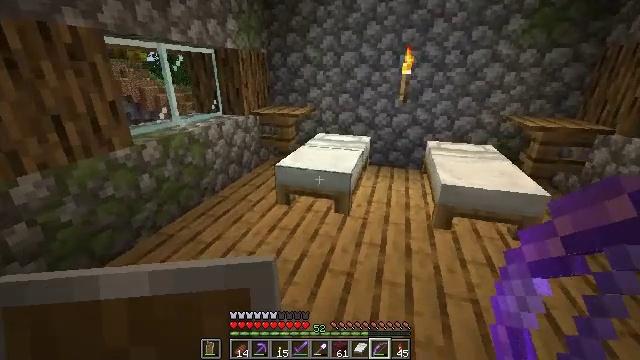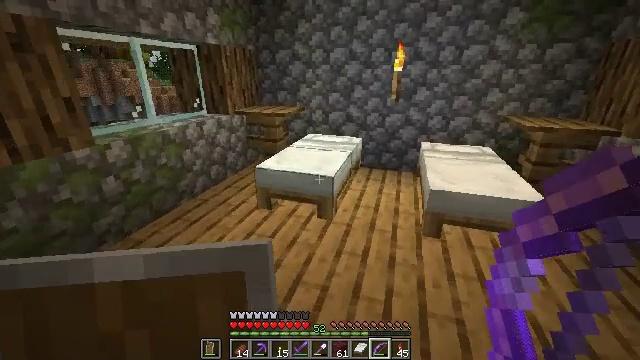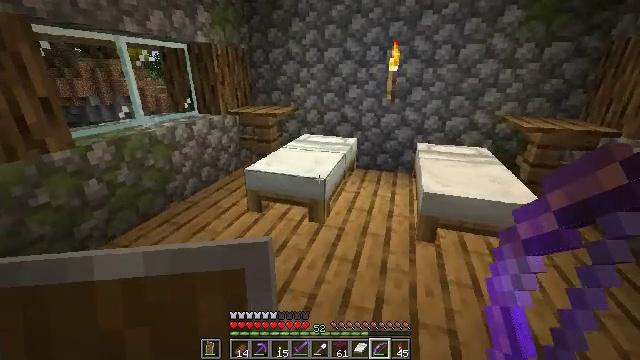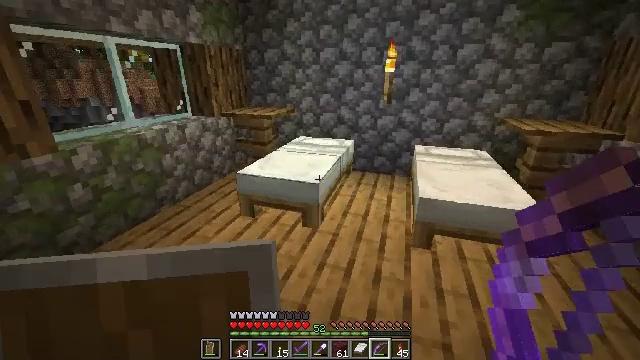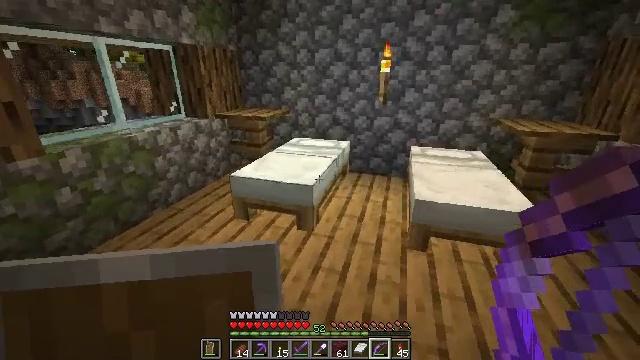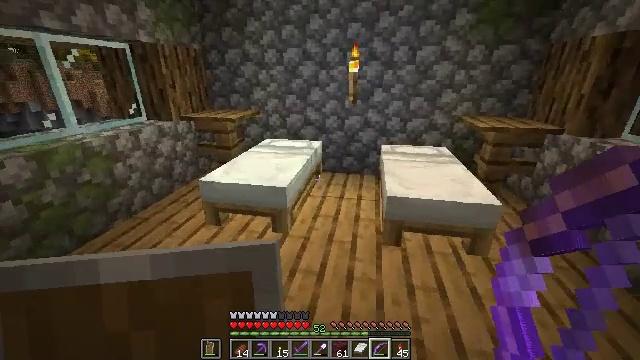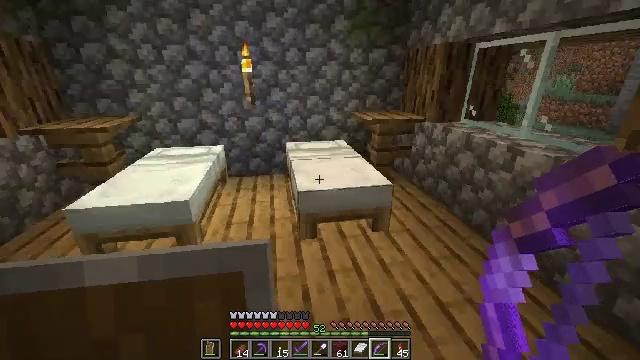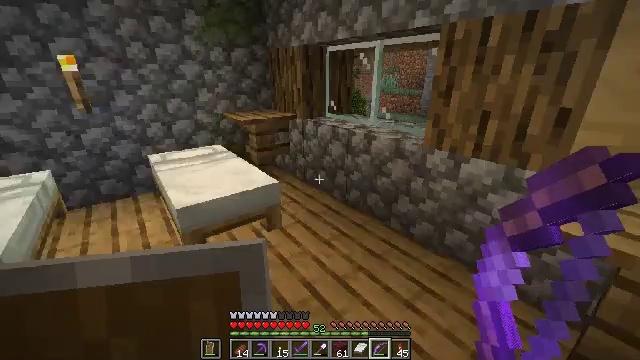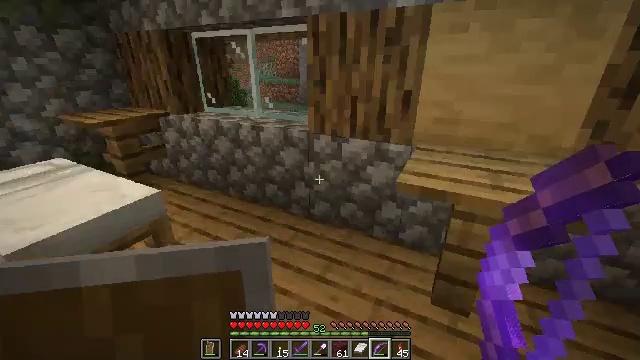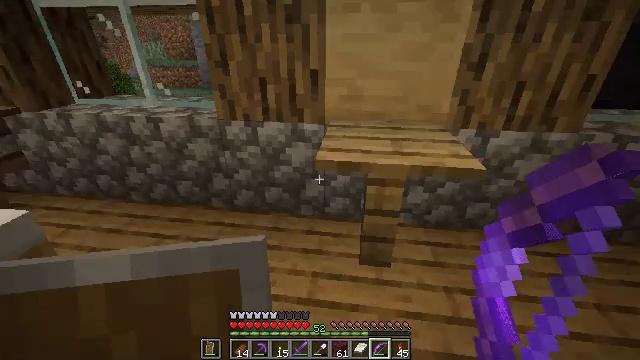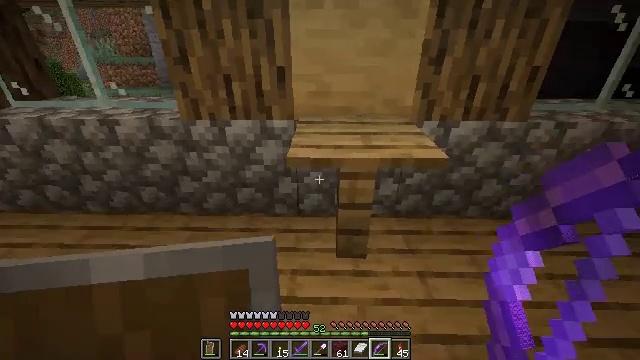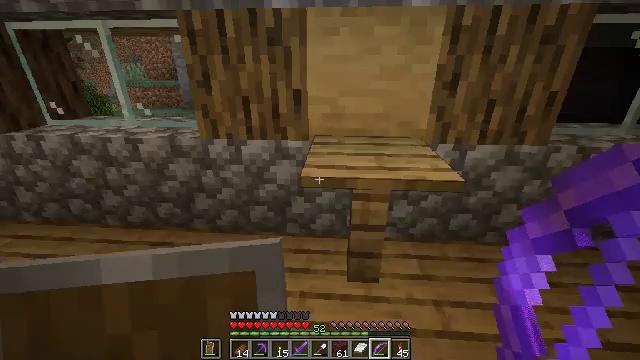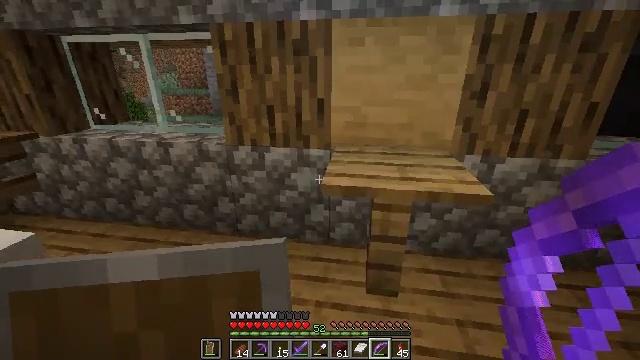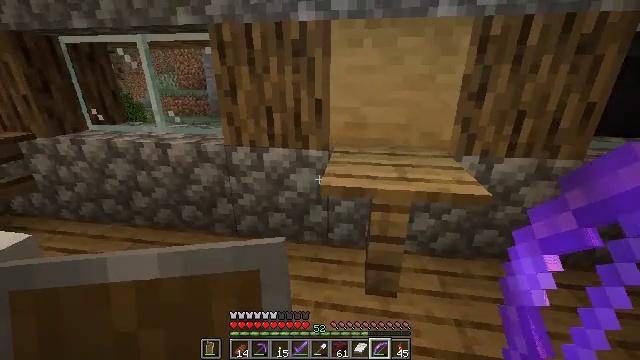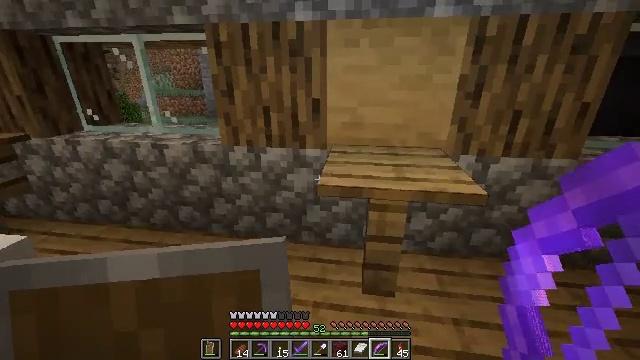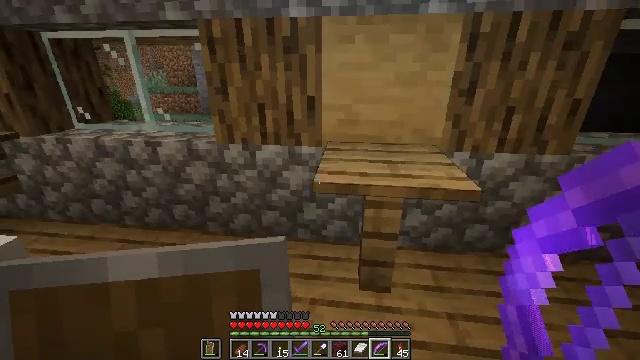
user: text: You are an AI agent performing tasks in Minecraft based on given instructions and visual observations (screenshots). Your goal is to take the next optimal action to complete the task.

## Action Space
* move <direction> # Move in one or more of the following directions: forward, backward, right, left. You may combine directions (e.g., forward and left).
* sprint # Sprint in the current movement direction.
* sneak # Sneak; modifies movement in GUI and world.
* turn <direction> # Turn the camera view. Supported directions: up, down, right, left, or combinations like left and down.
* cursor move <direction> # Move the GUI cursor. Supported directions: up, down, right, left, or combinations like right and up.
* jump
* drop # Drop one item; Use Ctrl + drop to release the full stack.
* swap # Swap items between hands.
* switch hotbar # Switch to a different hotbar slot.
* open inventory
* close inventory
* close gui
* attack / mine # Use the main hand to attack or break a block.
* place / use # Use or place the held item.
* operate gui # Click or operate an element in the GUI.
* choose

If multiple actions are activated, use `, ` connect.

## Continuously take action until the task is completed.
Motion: motion action
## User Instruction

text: Collect the bell.
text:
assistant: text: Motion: move forward and move right
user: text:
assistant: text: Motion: no_op
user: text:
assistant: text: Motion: no_op
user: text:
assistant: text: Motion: no_op
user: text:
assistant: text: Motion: turn right
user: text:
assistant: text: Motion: turn right
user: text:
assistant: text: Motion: turn right
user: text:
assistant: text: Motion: turn right and down
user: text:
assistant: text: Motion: turn right and down
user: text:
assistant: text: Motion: turn right
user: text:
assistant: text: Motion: turn left and up
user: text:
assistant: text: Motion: turn left and up
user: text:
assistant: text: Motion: no_op
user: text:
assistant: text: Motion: no_op
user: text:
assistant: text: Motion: turn right
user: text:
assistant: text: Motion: turn right
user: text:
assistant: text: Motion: turn right and down
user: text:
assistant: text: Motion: turn right
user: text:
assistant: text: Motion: turn right
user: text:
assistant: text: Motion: turn right
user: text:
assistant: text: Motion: turn right
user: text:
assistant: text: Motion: turn right
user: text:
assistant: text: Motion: turn right
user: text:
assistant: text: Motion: turn right
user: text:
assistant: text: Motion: move forward, turn right
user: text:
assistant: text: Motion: move forward and move right, turn right
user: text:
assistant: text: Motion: move forward and move right
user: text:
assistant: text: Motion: move forward and move right
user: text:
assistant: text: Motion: move forward and move right
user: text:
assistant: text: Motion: move forward and move right